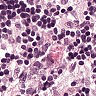
Metastatic tissue present: no